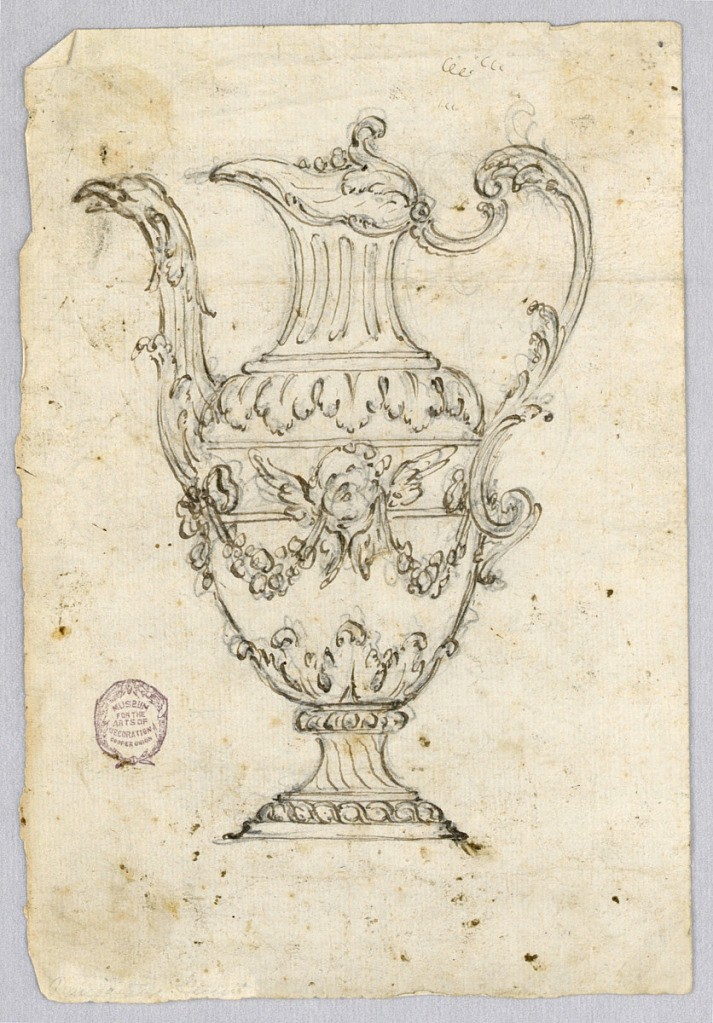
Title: Design for an Ewer
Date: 1775–1800
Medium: Pen and ink on paper
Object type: Drawing
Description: Design for an ewer with spout facing left. Scrolling handle and bird head spout. Cherub head and swag at body.